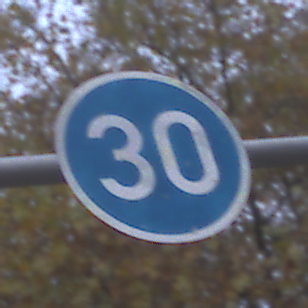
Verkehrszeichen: VorgeschriebeneMindestgeschwindigkeit
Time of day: SunriseSunset
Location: Outdoor (Urban)
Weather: PartlyCloudy
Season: NotSpecified
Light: Natural